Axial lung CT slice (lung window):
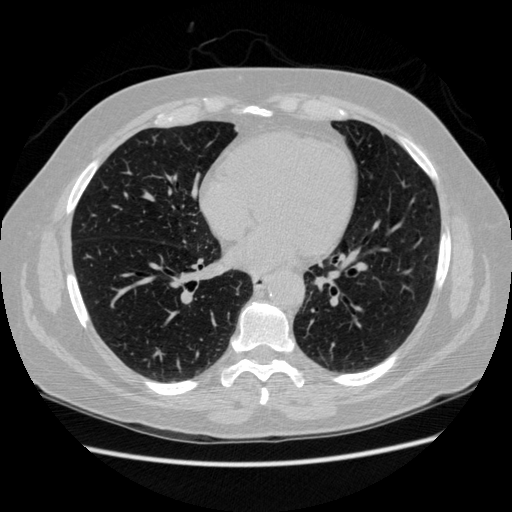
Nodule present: no